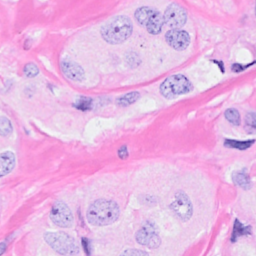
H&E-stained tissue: Breast